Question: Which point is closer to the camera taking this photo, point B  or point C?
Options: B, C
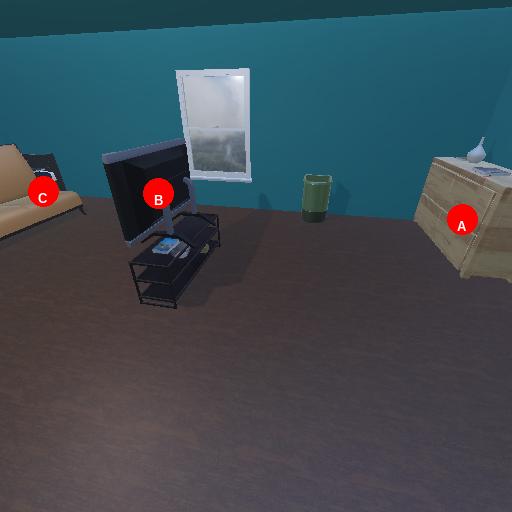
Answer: B